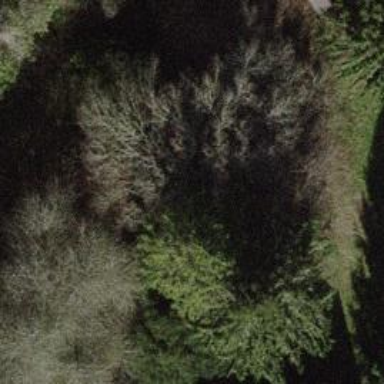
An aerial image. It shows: Garden with trees.